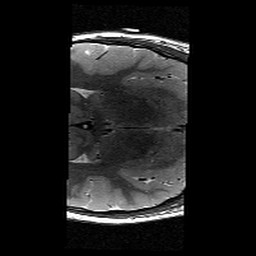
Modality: T2w
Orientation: axial
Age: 12
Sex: female
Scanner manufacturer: siemens
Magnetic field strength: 3 T
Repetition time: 9.23 s
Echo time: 0.067 s